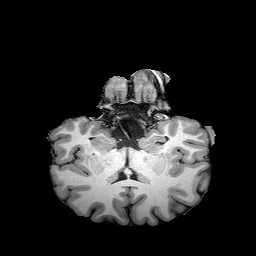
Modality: T1w
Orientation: sagittal
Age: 31
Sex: female
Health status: healthy